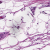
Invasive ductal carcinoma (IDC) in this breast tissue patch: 0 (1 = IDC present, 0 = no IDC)